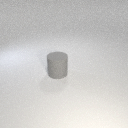
large gray rubber cylinder